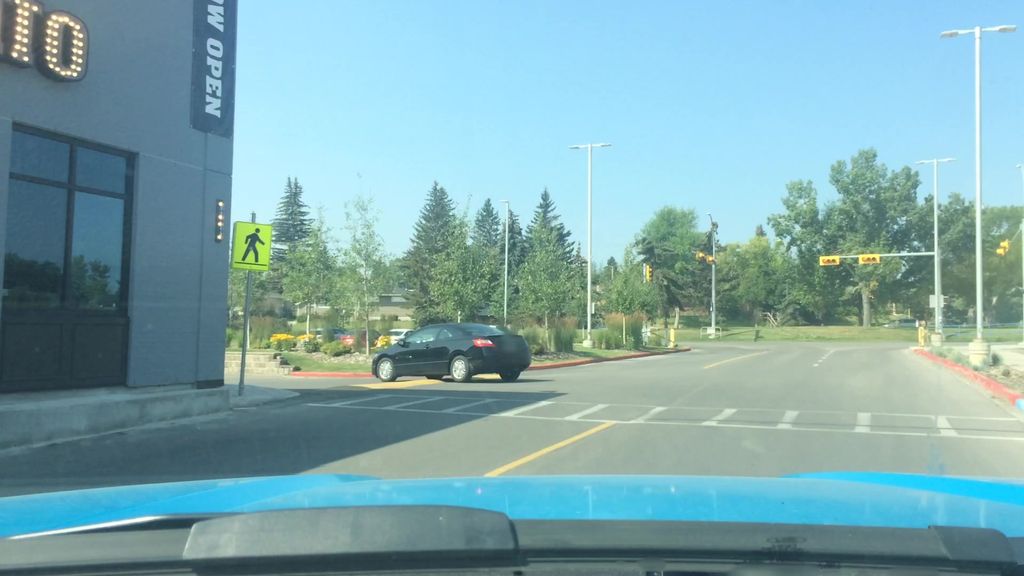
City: calgary